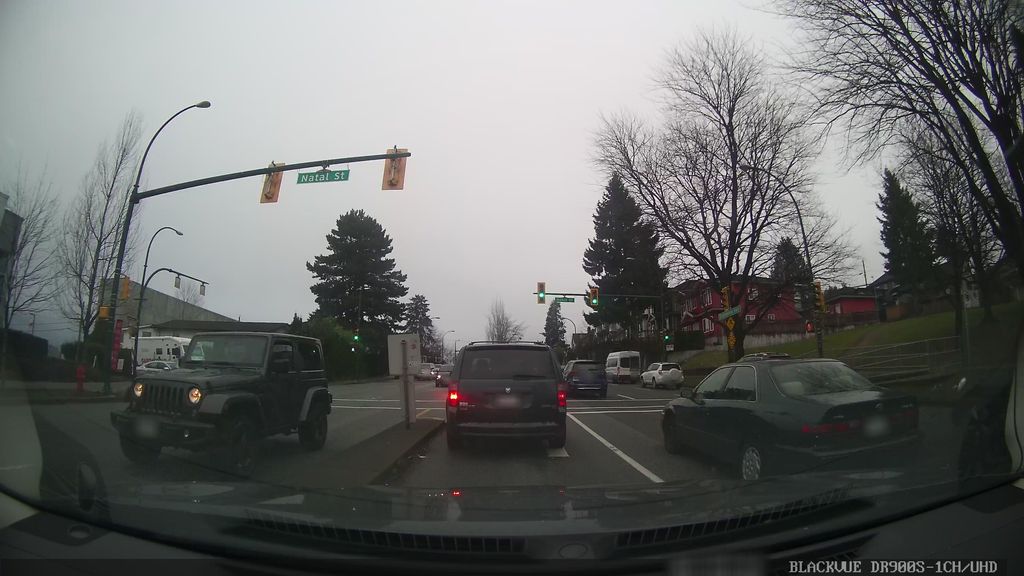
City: vancouver